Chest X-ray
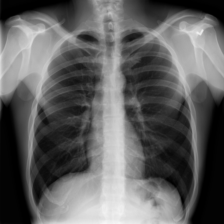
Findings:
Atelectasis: negative
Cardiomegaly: negative
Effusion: negative
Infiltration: negative
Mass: negative
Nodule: negative
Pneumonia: negative
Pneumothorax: negative
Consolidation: negative
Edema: negative
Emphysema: negative
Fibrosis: negative
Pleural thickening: negative
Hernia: negative